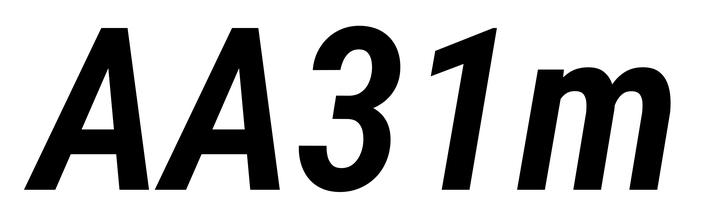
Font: Roboto-Italic_Condensed_SemiBold_Italic